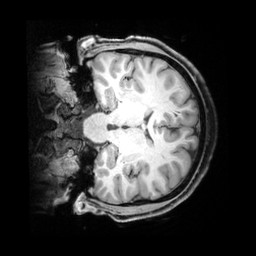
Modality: T1w
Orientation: coronal
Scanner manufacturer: siemens
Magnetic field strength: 3 T
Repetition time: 1.9 s
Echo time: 0.00396 s